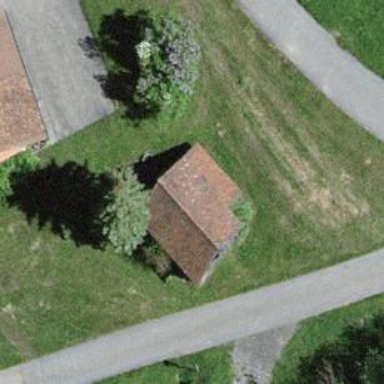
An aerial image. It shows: Hut.